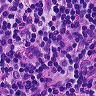
Metastatic tissue present: no